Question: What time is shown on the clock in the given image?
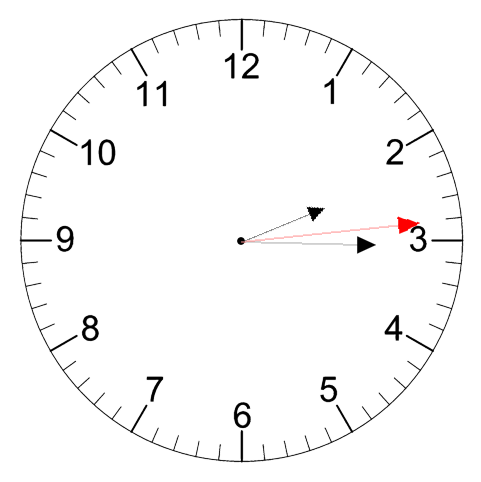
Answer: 02:15:14